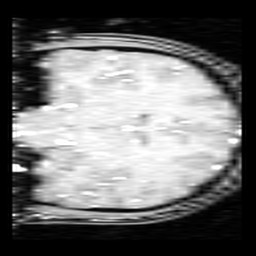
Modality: inplaneT1
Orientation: coronal
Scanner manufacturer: ge
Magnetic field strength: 3 T
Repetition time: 0.2 s
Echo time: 0.0036 s